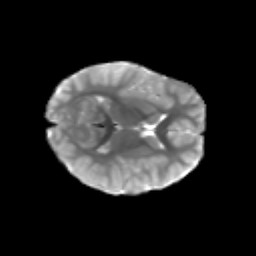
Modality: T2w
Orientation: axial
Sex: female
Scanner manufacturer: siemens
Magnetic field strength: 3 T
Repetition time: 5 s
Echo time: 0.071 s